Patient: sex M, age 60
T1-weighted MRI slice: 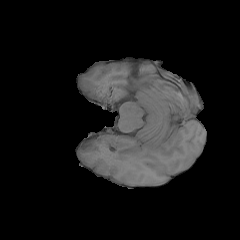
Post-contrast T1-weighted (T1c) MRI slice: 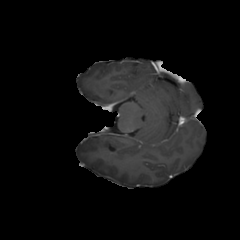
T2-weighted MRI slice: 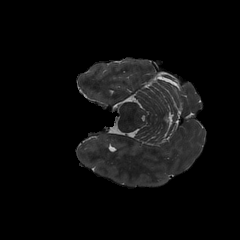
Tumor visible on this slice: no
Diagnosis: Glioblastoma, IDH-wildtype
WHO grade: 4